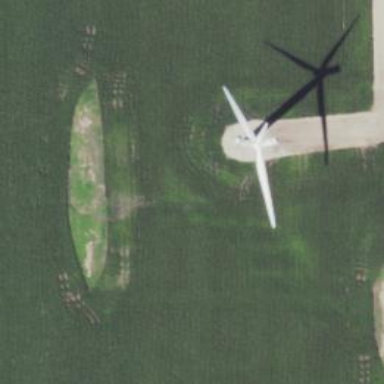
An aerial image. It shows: Wind generator with horizontal axis. The generator is wind turbine.